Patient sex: M
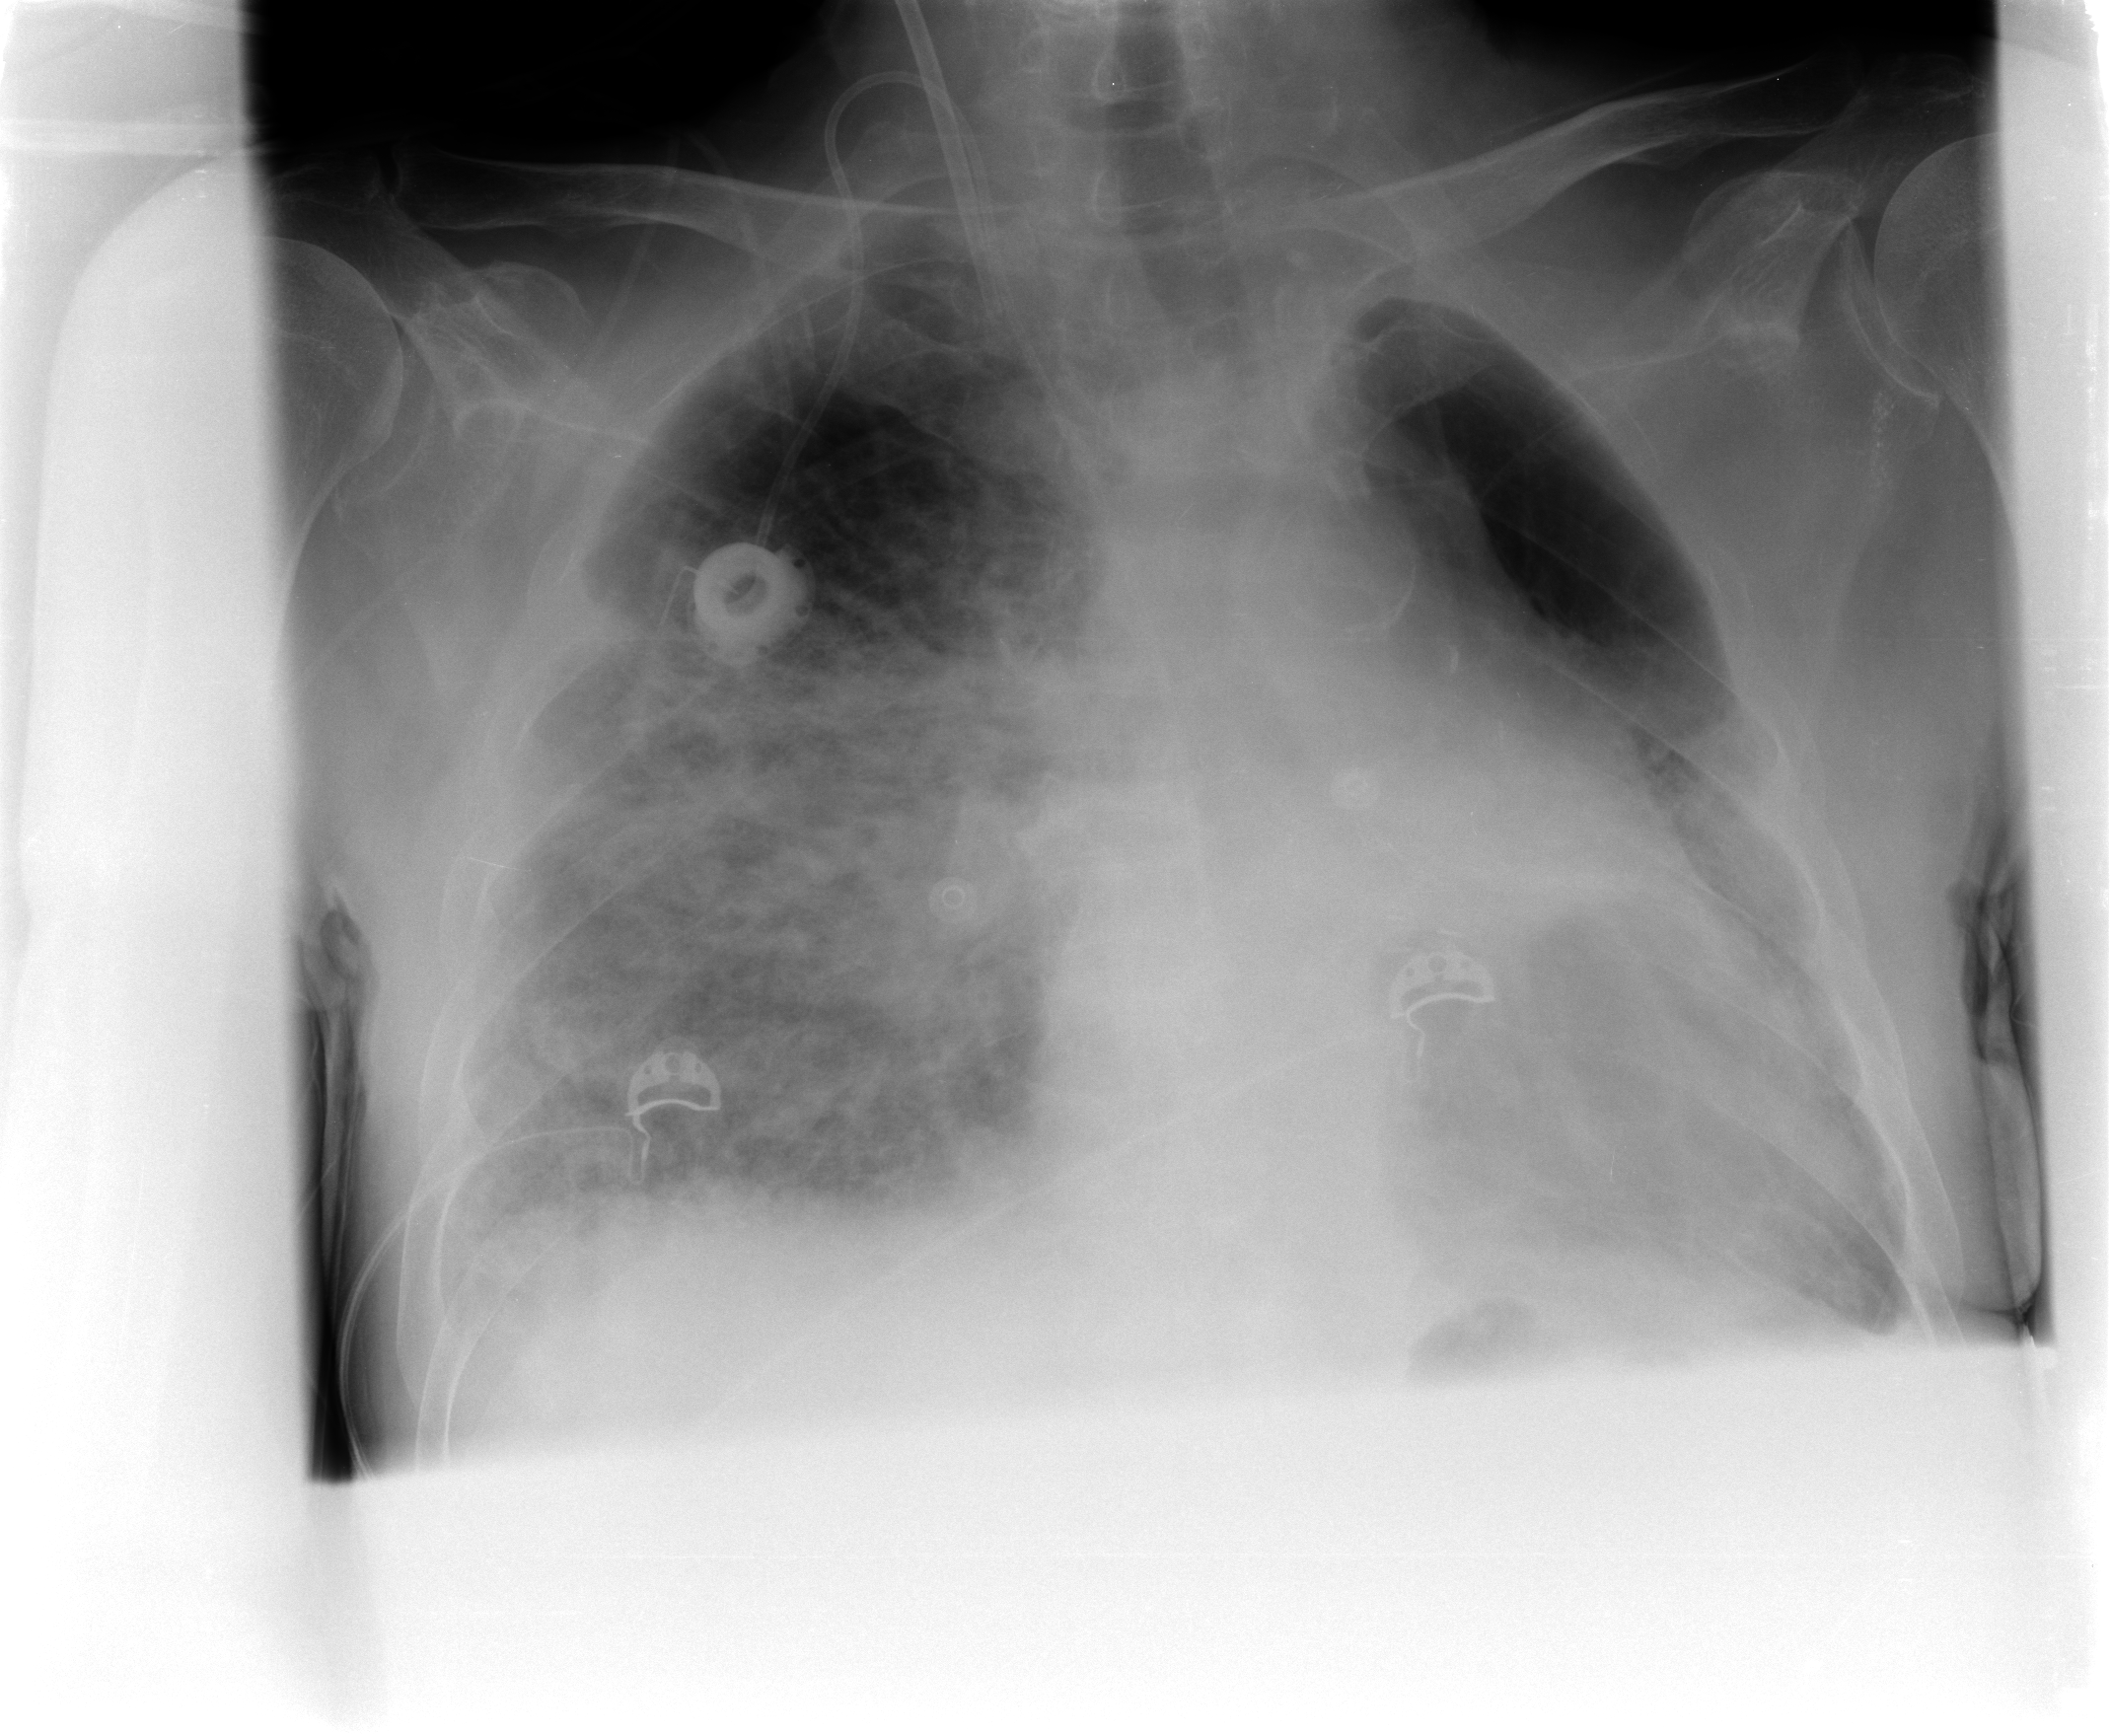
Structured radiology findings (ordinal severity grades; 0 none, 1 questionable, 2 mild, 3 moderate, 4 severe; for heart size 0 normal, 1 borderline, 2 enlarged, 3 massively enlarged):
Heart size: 1
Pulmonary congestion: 2
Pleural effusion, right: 2
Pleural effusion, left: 0
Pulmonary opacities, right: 3
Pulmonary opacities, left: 2
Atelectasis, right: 2
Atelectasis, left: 2